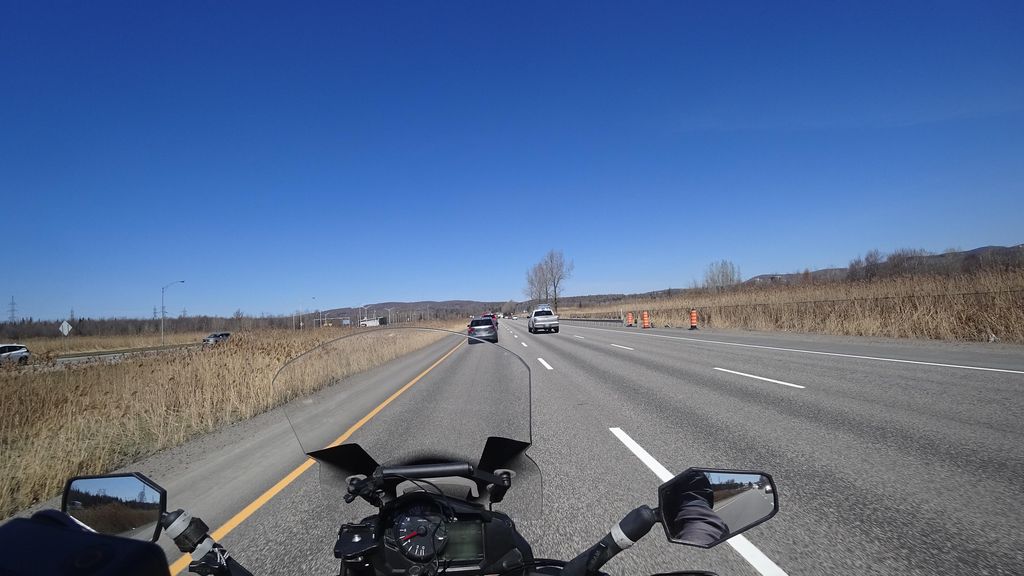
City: quebec_city